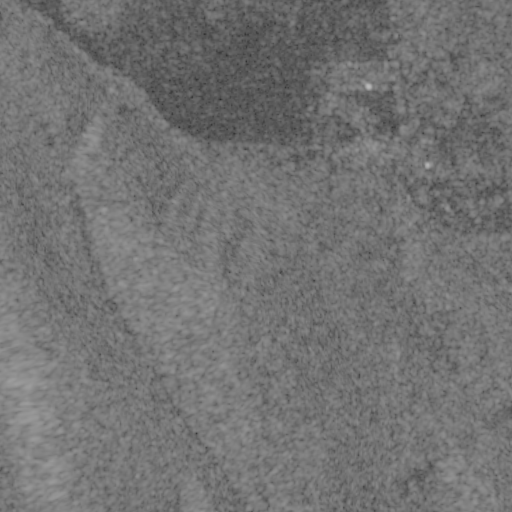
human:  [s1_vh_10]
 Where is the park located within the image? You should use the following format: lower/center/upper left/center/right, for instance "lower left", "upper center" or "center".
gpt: The park is located in the upper right of the image.
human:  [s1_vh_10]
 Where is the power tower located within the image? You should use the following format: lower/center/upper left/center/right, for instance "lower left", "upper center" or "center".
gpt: The power tower is located in the lower right of the image.
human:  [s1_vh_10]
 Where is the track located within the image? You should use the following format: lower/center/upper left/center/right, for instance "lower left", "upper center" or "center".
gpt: There is no track in the image.

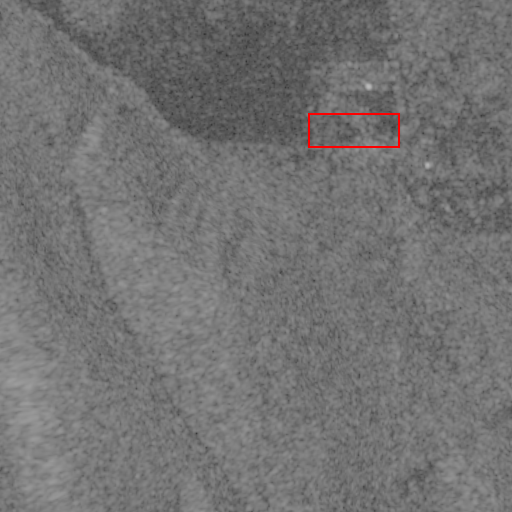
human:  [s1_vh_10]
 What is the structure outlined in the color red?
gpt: The structure outlined in red is a park.
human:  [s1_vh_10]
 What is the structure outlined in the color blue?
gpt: There is no blue outline.